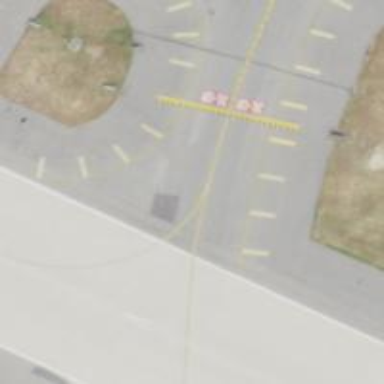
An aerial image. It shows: Image of taxiway at airport.